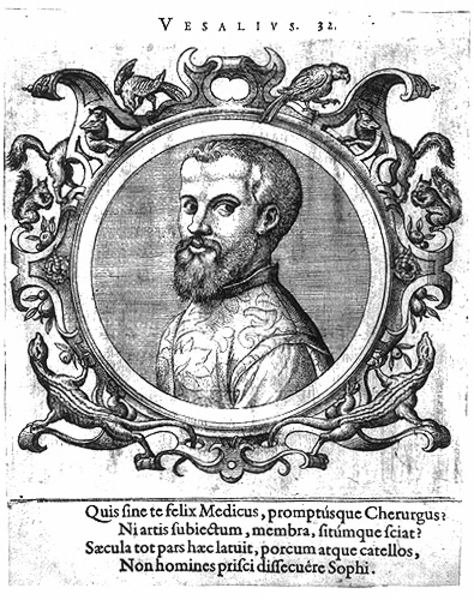
Titel: Bildnis des Andreas Vesal
Institution: (Seriendruck)
Schlagwörter: blätter, kopf, mann, vogel, weiß, blume, blumen, frisur, grau, haar, hell, holz, mund, nase, ohr, profil, schwarz, stirn, zeichnung, blick, tiere, ornament, bart, jung, architekturrahmen, augen, barock, bärtig, gesicht, kleidung, kragen, rahmen, taube, vollbart, bild, bildnis, herr, portrait, porträt, spiegel, vögel, gewand, haare, mantel, pflanzen, brustbild, halbansicht, renaissance, schulter, schultern, seide, kreis, rund, früchte, ranken, lächeln, schrift, ansicht, grafik, könig, white, dekoration, black, collar, face, gray, grey, nose, robe, floral, picture, buch, medaillon, schlicht, druck, schraffur, schwarz weiß, radierung, stich, titel, kupfer, seite, text, drcuk, hohe stirn, autor, arzt, kranz, brokat, schnautzer, buchseite, schnörkel, profile, fuchs, halbprofil, medallion, zahl, ziffer, man, wams, ear, head, echse, eyes, adliger, gelehrter, medaille, zeilen, drawing, emblem, kupferstich, frame, mouth, animals, bird, illustration, beard, birds, eagle, writing, nuss, doktor, eidechse, echsen, eidechsen, shoulder, rotunde, latein, vasari, lateinisch, engraving, pencil, circle, book, doctor, dsfsd, eichhörnchen, katusche, rollwerk, forehead, round, nobel, latin, medicus, sophie, seidengewand, mustache, moustache, chirurg, rankenmotiv, vesalius, eichhorn, bard, latinum, latine, dfs, wolf, lizard, title, squirrel, medinziener, quis, sophi, brocade, rondail, nose mouth, 32, lizzard, lizards, krreis, quilted, vesalivs, везалій, медальйон, портрет везалія, 지켜보고있다, vesal, vesalvis 32, quis fine te felix medicus